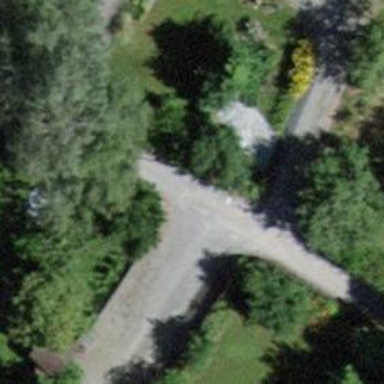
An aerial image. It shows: Residential road with unpaved surface.